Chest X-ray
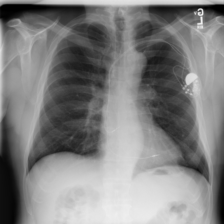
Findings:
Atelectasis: negative
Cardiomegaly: negative
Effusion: negative
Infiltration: negative
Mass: negative
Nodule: negative
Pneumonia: negative
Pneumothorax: negative
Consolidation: negative
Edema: negative
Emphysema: negative
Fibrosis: negative
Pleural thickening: negative
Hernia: negative